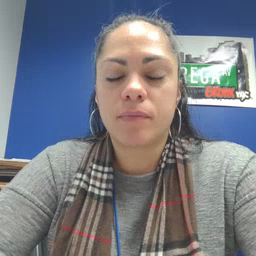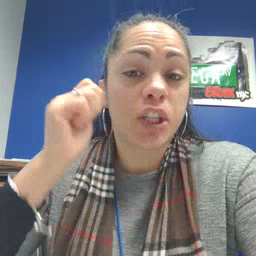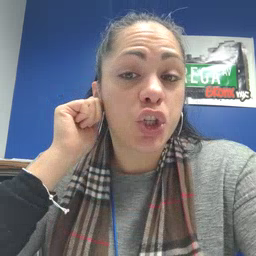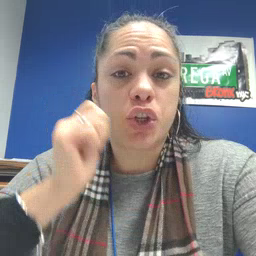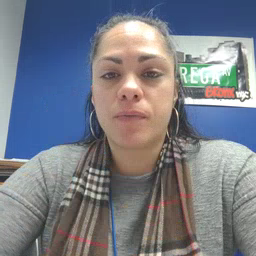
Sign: ear